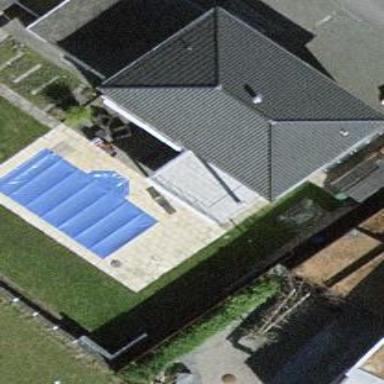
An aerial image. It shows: Swimming pool located in leisure land.